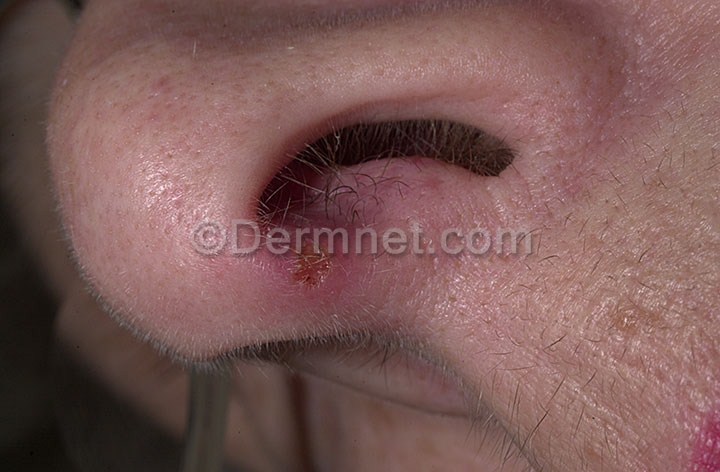
Disease: Cellulitis Impetigo and other Bacterial Infections